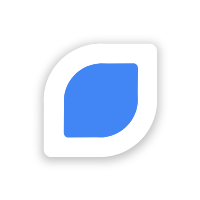
Cursor type: resize_sw
OS/theme: linux-google-cursor
Variant: blue